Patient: sex F, age 75
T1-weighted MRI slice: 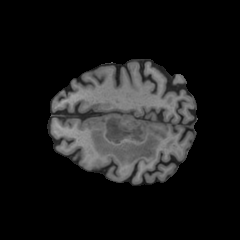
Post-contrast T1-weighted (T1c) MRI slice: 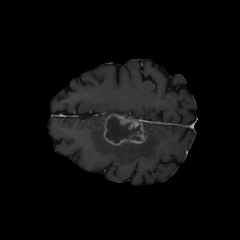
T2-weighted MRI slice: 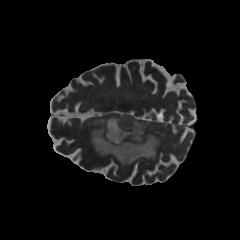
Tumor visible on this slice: yes
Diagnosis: Glioblastoma, IDH-wildtype
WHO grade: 4